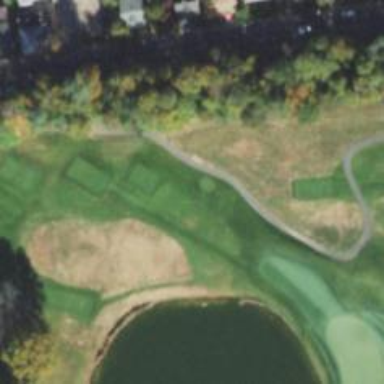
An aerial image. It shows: Golf tee.